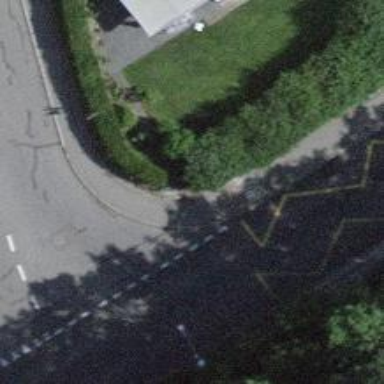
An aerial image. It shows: Unmarked crossing on footway.